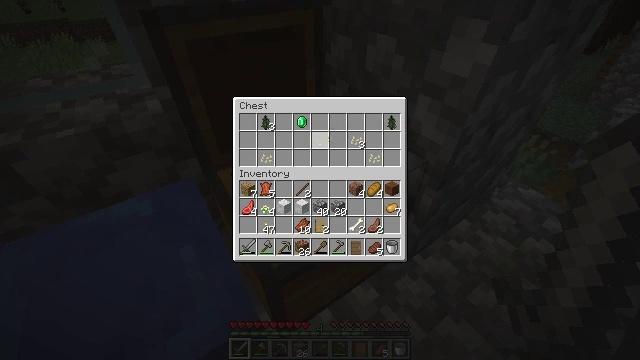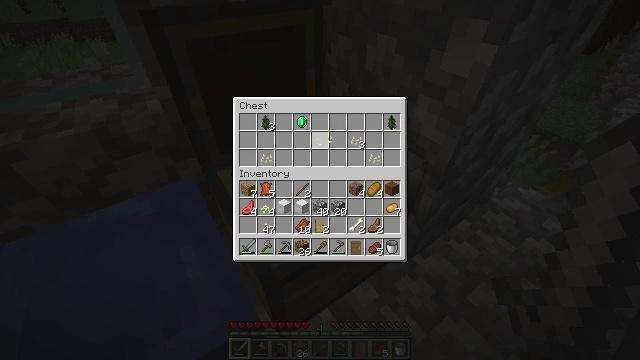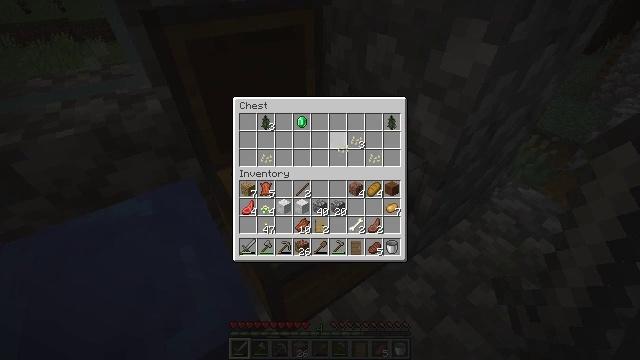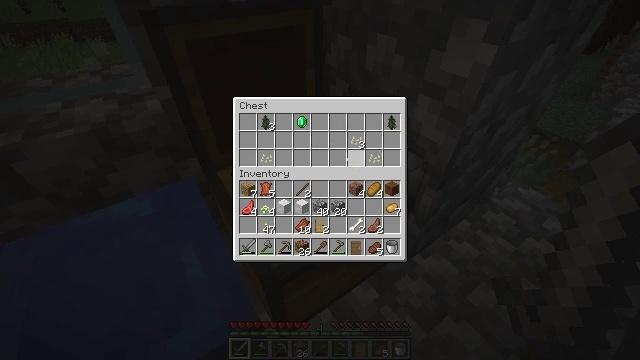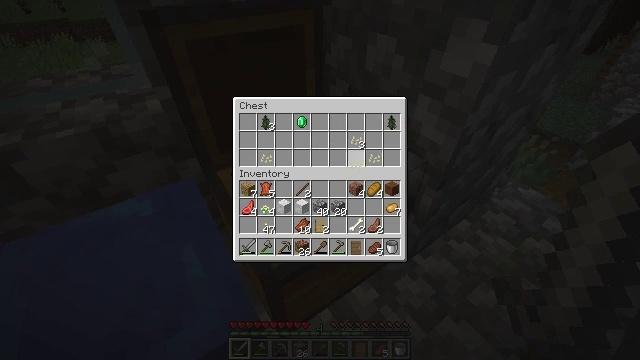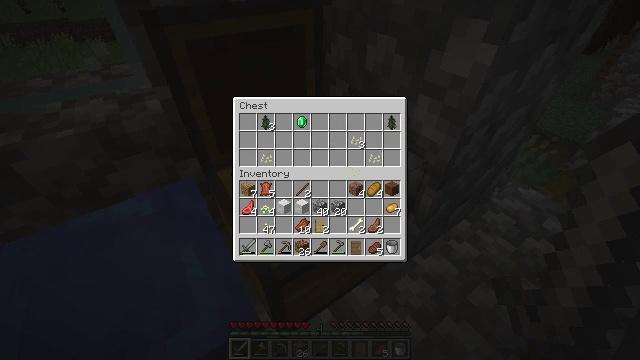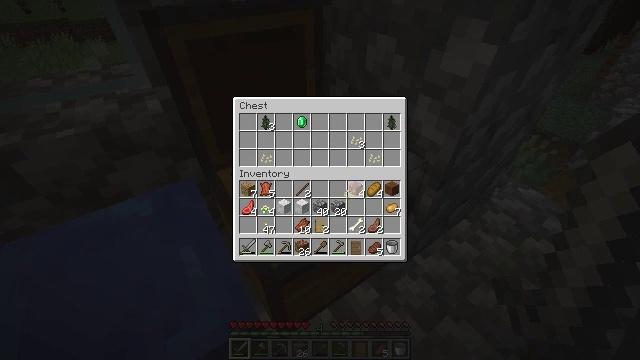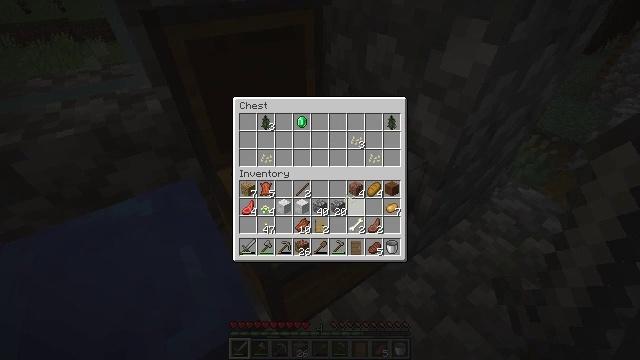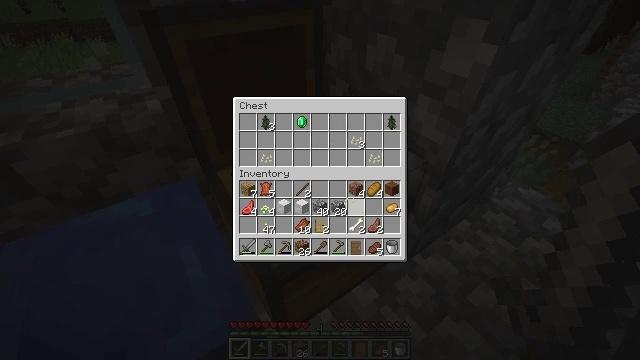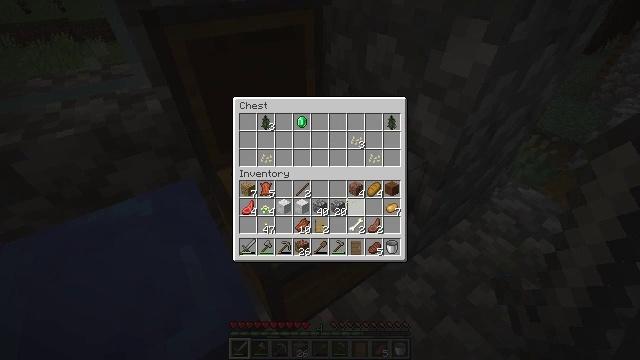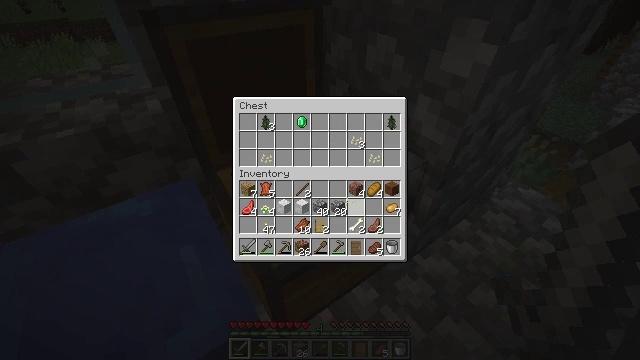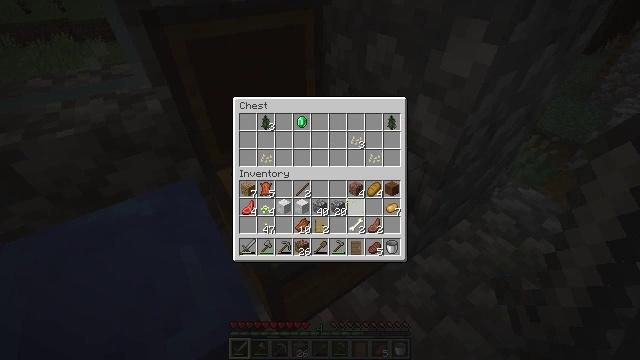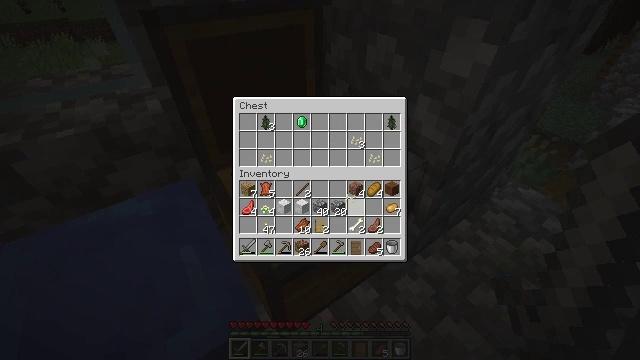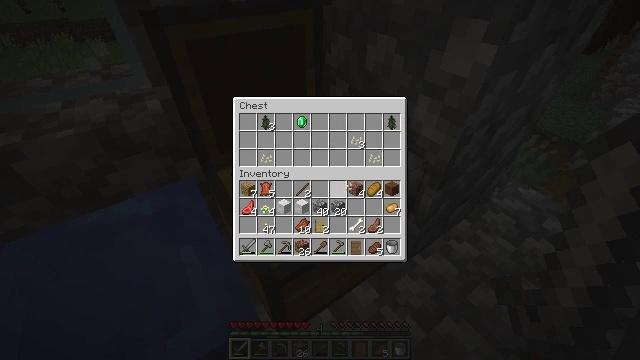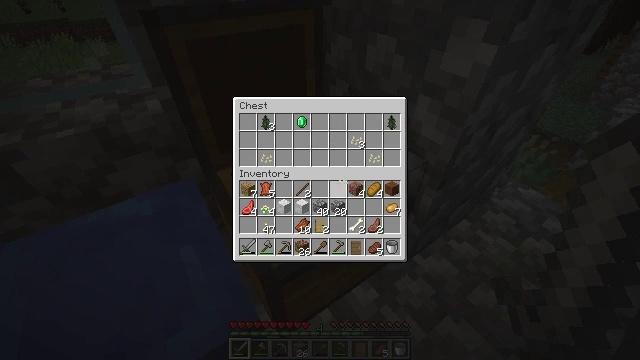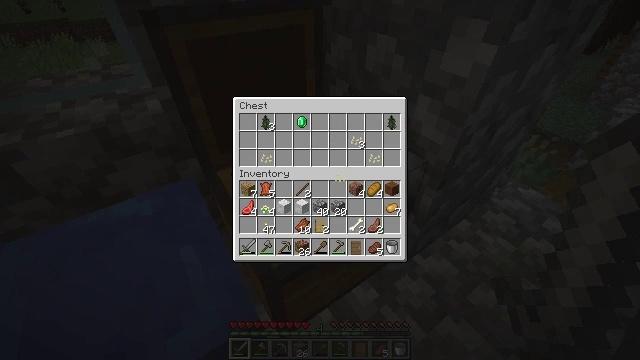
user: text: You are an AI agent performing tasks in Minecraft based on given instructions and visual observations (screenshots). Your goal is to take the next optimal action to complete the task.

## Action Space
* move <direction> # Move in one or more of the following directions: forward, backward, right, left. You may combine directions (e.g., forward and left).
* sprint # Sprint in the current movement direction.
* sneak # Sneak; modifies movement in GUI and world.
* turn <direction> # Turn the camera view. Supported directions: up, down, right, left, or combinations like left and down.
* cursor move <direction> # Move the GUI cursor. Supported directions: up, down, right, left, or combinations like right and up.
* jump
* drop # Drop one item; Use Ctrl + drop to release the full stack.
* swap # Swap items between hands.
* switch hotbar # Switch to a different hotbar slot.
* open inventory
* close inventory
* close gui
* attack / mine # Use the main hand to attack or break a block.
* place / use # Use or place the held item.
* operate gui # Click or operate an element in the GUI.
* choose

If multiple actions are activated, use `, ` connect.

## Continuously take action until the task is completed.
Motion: motion action
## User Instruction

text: Collect the spruce door for reuse.
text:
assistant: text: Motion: no_op
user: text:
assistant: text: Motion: cursor move right and down
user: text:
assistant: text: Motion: cursor move right and down
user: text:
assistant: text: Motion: no_op
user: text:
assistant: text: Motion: cursor move down
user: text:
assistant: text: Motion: cursor move down
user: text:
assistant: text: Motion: no_op
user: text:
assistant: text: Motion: no_op
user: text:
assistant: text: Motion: no_op
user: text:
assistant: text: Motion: no_op
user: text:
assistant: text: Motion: no_op
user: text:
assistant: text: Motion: no_op
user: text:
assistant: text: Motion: cursor move up
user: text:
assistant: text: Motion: no_op
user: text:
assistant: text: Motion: no_op
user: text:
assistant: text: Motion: no_op
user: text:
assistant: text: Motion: no_op
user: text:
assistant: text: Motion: no_op
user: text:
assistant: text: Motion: cursor move right and up
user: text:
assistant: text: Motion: cursor move right and up
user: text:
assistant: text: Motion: cursor move up
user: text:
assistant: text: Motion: no_op
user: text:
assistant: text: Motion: no_op
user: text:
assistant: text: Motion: no_op
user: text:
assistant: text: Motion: operate gui
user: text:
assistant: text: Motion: operate gui
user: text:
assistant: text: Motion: operate gui
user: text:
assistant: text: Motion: no_op
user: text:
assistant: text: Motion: no_op
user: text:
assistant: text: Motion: no_op